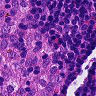
Metastatic tissue present: no